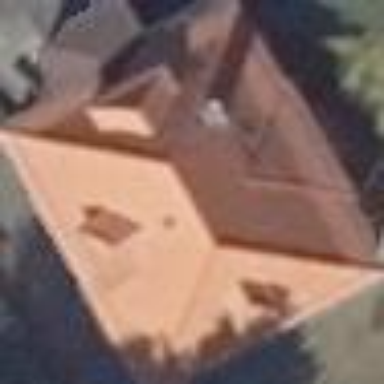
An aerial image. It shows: Hipped-roof building with apartments.